Question:
'''
{
rand = new Random();
ChartArea ca = new ChartArea();
DataTable ds = new DataTable();
ds = GameLib.Reports.GetReportList();
for (int i = 0; i < 4; i++)
{
Chart2.Series.Add("Series" + i.ToString());
Chart2.ChartAreas.Add("ChartArea" + i.ToString());
Chart2.Series[i].ChartArea = "ChartArea" + i.ToString();
Chart2.Series[i].ChartType = SeriesChartType.Bar;
}
for (int k = 0; k < 4; k++)
{
Chart2.Series[("Series" + k).ToString()].Points.DataBindXY(ds.DefaultView, "ReportID", ds.DefaultView, "ReportName");
}
}
'''
This is code to create multiple charts.
Can anybody help me to create multiple chart headers?
i have attached output image,actually each chart has a title,so i want to display the title of each chart.
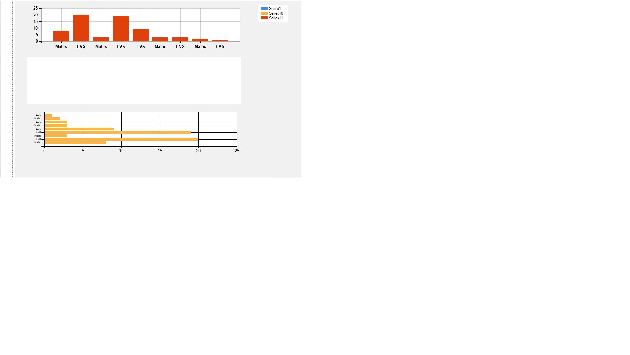
Answer: You need to add individual titles to your chart, and then you should dock them to a chartarea.
Like so:
'''
// Add the title
Chart1.Titles.Add("Title1");
// Set the text of the title
Chart1.Titles("Title1").Text = "Chart Area 1 Title";
// Dock the title to a ChartArea
Chart1.Titles("Title1").DockedToChartArea = "ChartArea1";
'''
You can use something like this in a loop or create them all individually.
'''
Title tt = new Title();
tt.Name = "ChartArea1" + t.ToString();
// tt.Text = "Performance Warehouses";
Chart1.Titles.Add(tt);
Chart1.Titles[tt.Name].Text = UserName;
Chart1.Titles[tt.Name].DockedToChartArea = tt.Name;
Chart1.Titles[tt.Name].IsDockedInsideChartArea = false
'''